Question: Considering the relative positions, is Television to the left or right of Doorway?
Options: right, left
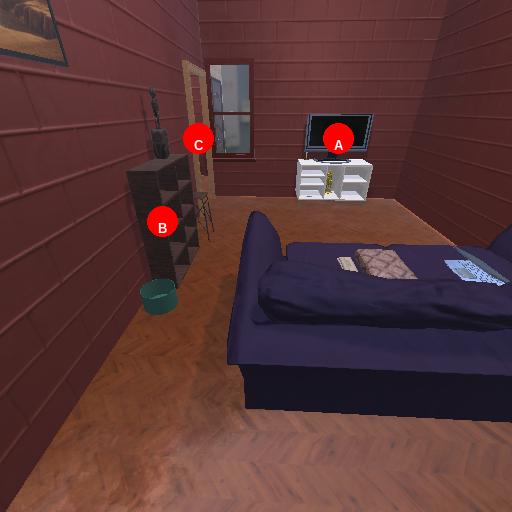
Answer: right